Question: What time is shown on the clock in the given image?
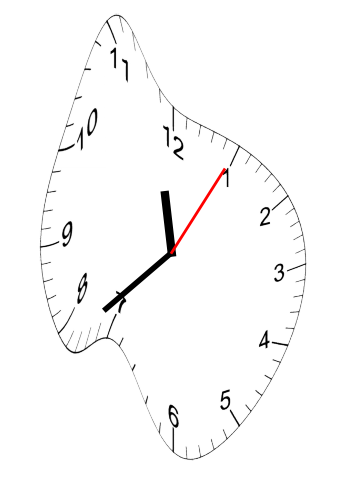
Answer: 11:38:05